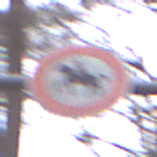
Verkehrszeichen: VerbotReiter
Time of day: MorningAfternoon
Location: Outdoor (Nature)
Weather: Overcast
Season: Autumn
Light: Natural